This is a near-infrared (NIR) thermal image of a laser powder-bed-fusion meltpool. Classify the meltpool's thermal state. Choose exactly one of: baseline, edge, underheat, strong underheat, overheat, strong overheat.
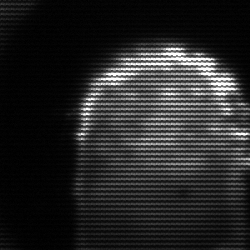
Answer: baseline